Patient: sex M, age 23
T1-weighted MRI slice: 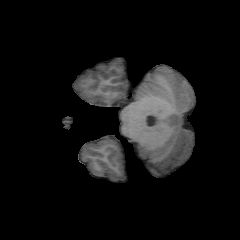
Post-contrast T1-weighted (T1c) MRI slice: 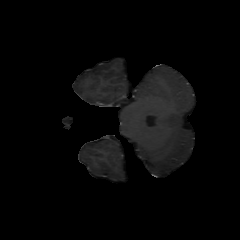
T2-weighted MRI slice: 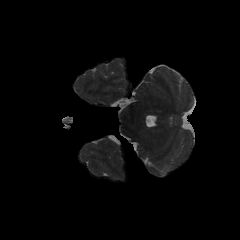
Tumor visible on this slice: no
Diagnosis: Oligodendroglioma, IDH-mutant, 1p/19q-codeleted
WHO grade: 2